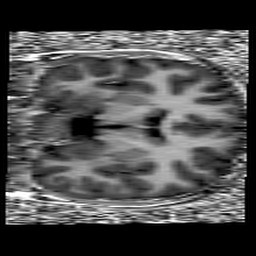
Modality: UNIT1
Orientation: coronal
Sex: female
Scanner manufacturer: siemens
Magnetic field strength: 3 T
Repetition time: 5 s
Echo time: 0.00368 s